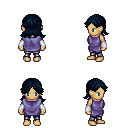
a pixel art fantasy rpg character, female body template, human, tanned skin, chain tabard jacket, metal pants, raven loose hair, white cloth bracers, four views (front, back, left, right), 2x2 character sprite sheet, small pixel art, hard edges, no anti-aliasing